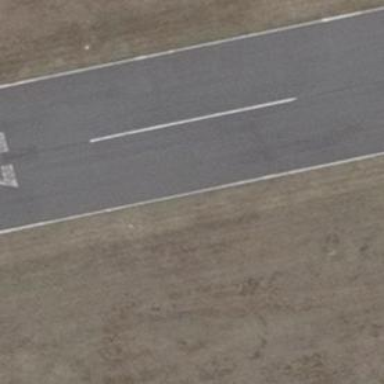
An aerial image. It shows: Aviation light marking the edge of runway.